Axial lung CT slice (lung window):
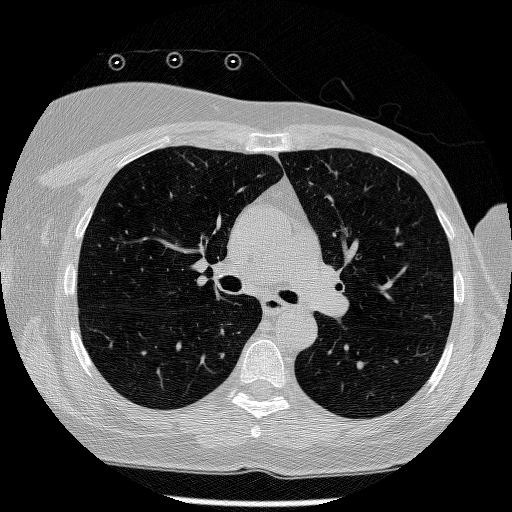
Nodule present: no